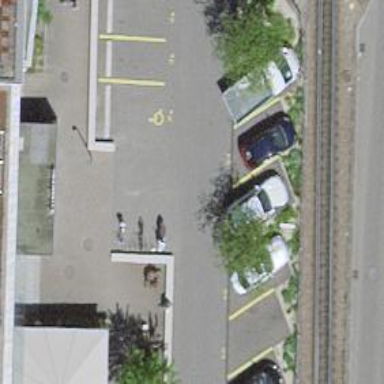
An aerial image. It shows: Parking available on the street side.